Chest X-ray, PA view. Patient: 24 years old, sex F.
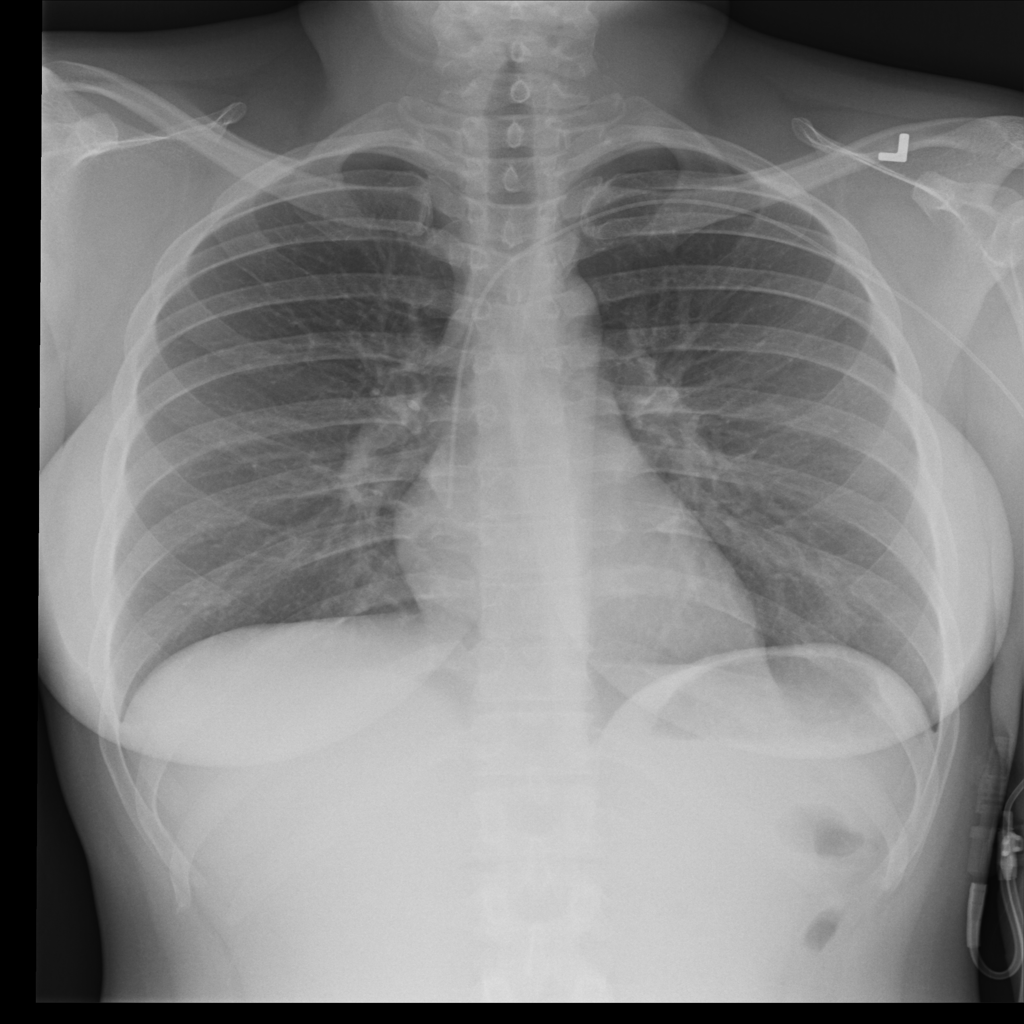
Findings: No Finding